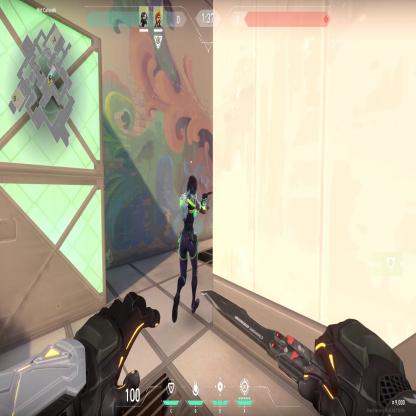
Label: teammate